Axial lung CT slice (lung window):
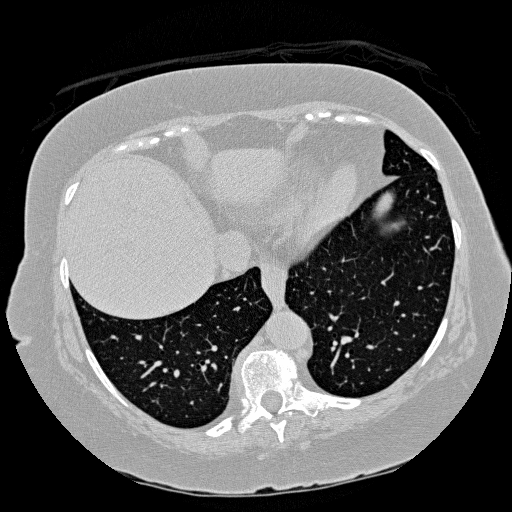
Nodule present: no